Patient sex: M
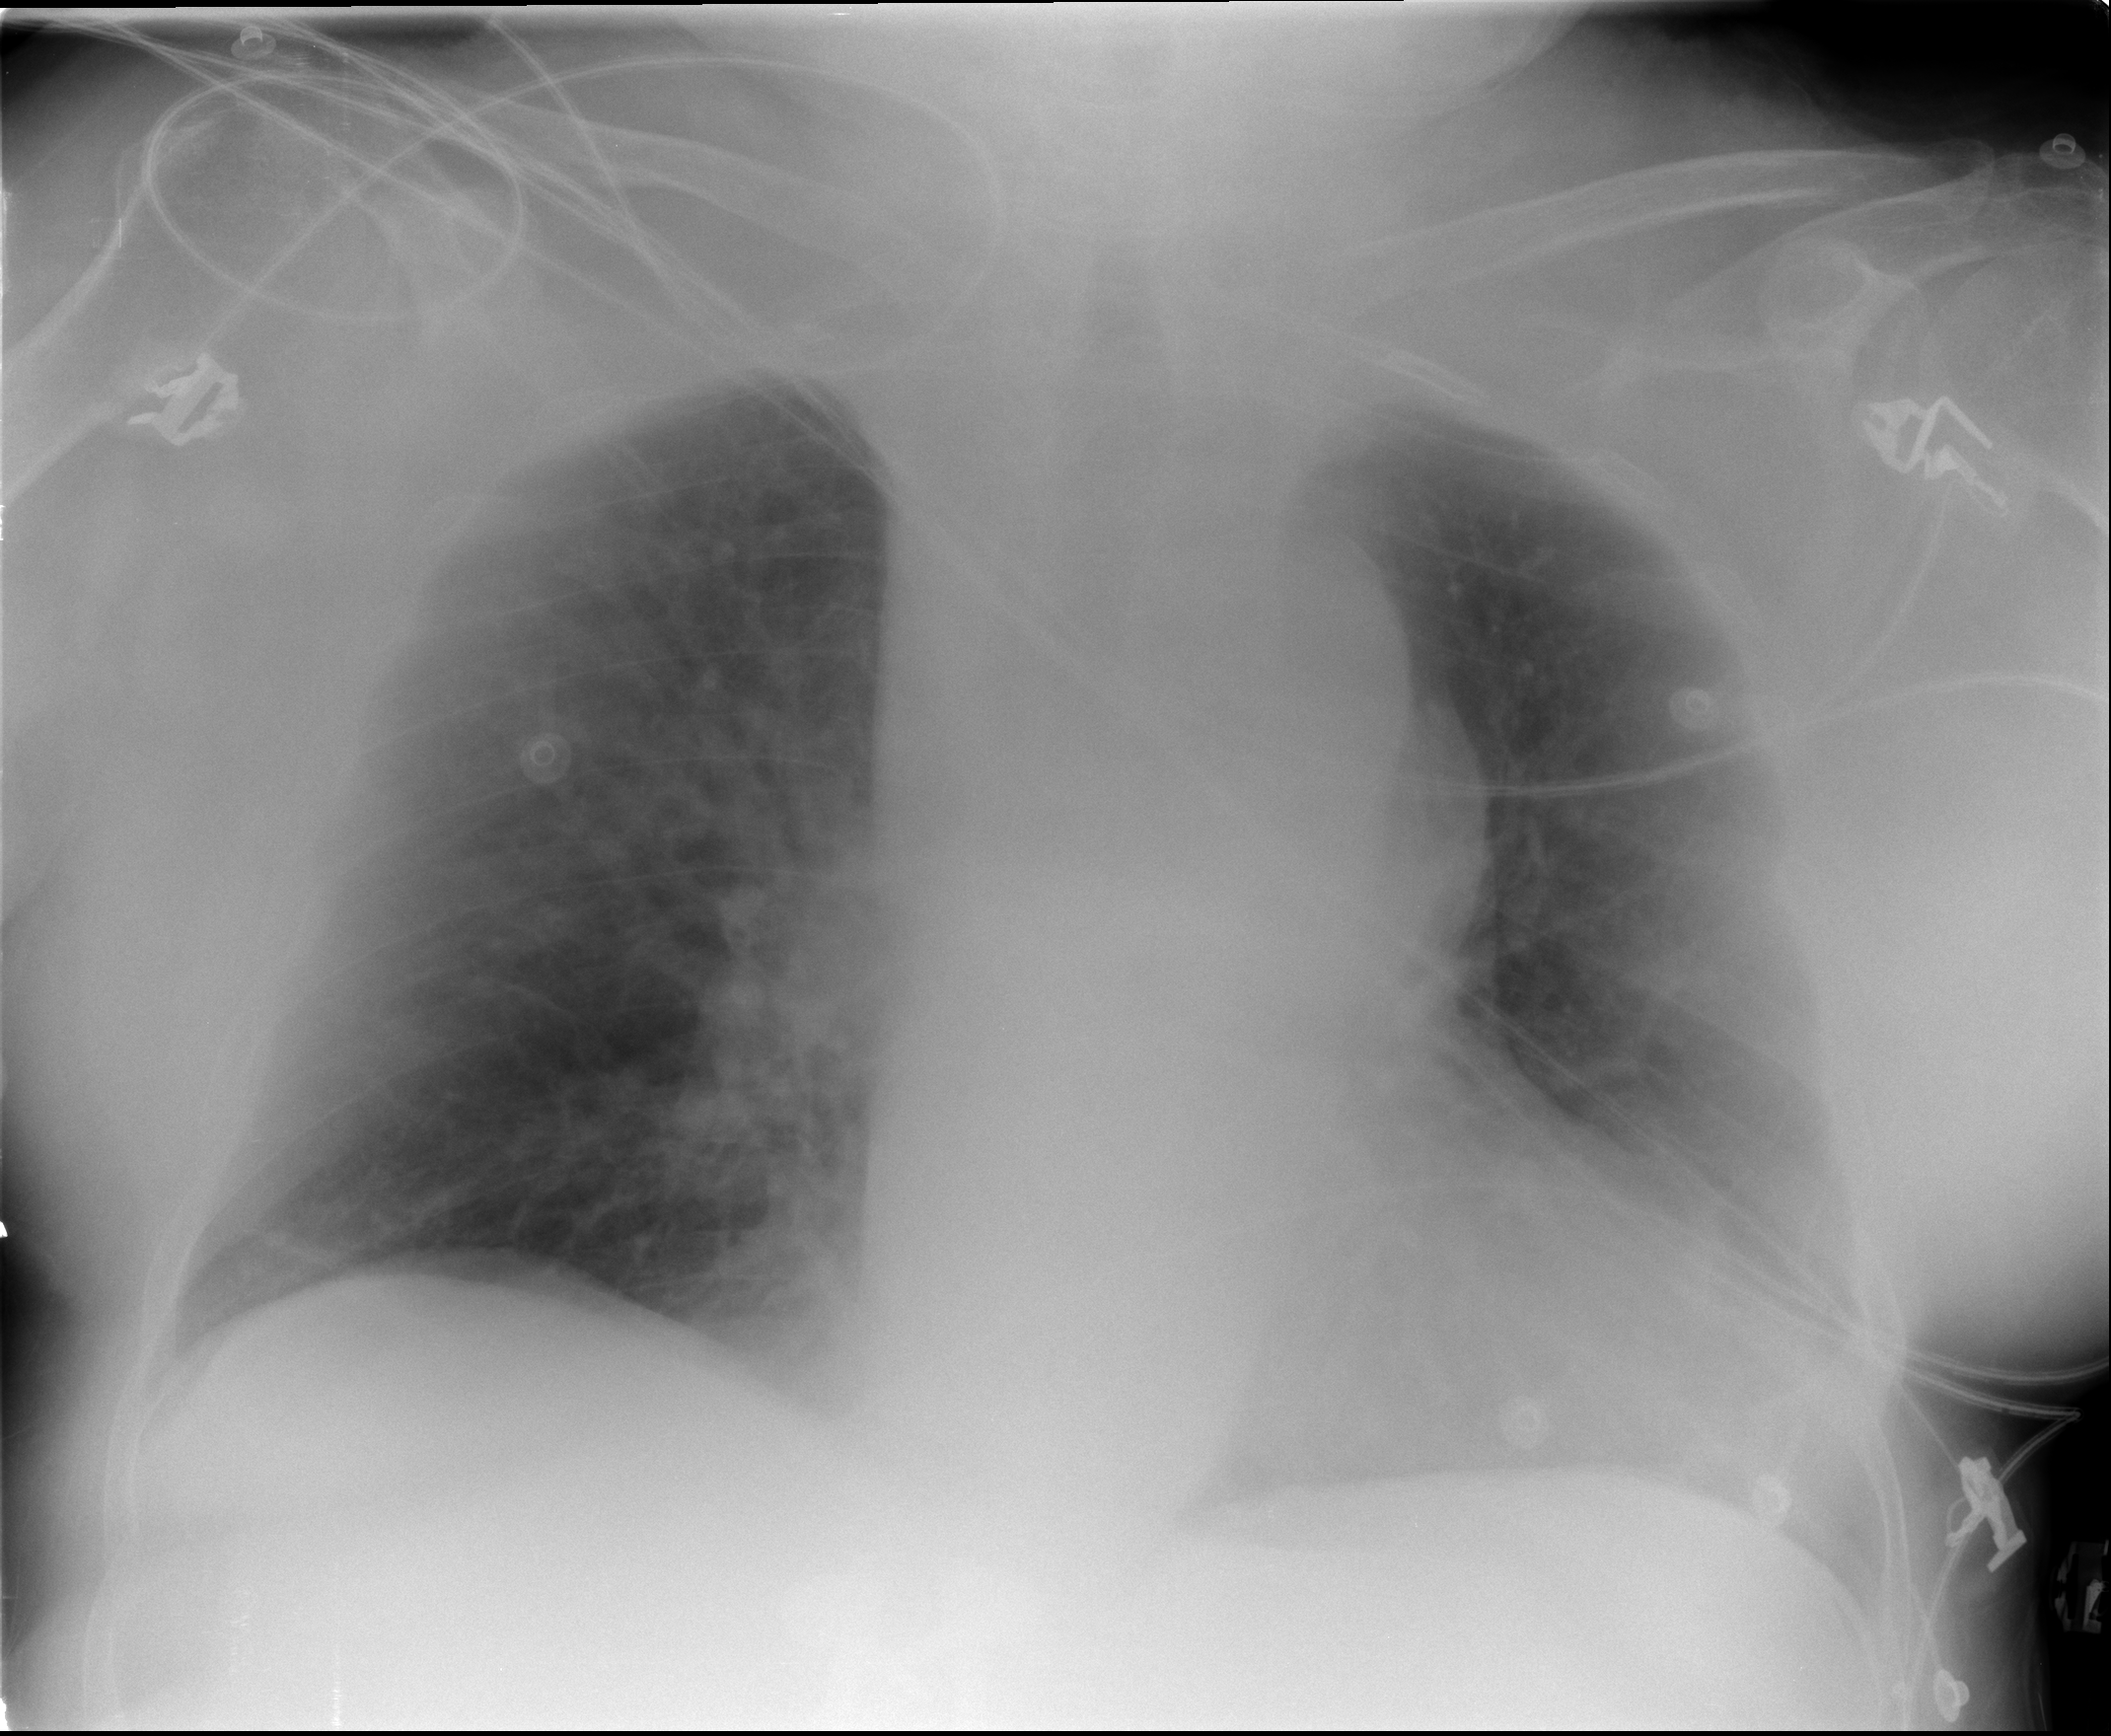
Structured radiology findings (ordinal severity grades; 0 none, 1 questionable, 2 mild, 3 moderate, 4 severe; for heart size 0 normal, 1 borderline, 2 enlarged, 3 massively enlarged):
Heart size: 2
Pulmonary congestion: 2
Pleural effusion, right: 0
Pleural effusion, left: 0
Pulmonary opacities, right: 0
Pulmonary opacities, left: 0
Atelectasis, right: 2
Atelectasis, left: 1